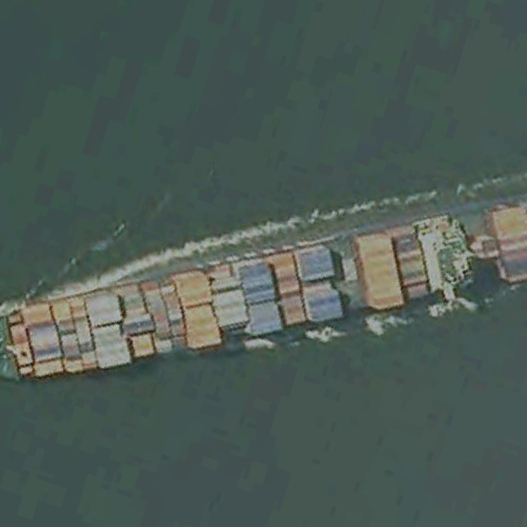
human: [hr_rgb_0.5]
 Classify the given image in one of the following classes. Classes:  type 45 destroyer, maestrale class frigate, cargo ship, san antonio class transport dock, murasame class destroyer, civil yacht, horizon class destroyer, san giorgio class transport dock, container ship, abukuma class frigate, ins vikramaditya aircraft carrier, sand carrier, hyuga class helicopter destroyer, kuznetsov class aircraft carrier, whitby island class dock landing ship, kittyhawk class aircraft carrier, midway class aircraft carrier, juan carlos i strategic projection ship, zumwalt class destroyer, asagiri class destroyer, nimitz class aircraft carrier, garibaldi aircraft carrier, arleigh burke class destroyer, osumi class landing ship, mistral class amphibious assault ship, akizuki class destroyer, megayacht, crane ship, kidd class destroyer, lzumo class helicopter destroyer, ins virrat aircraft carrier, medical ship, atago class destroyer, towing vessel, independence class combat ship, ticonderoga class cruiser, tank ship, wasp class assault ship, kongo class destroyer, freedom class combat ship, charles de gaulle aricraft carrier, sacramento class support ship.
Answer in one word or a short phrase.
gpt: Container ship